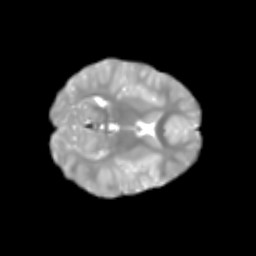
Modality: T2w
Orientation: axial
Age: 5
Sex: male
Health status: healthy